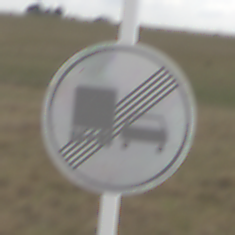
Verkehrszeichen: EndeUeberholverbotKraftfahrzeuge
Umgebung: Outdoor, Nature
Tageszeit: Midday
Wetter: PartlyCloudy
Licht: Natural
Jahreszeit: NotSpecified
Kontrast: MediumContrast